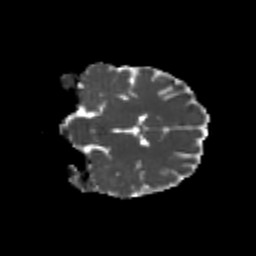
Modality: MD
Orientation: coronal
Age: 25
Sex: female
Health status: healthy
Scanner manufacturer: philips
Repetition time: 7.39 s
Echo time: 0.08599 s